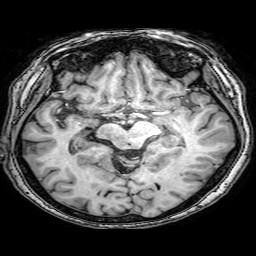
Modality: T1w
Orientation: coronal
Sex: female
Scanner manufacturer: philips
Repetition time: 0.008075 s
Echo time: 0.00369 s